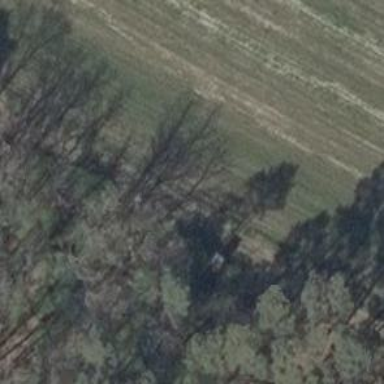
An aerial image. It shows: Hunting stand.